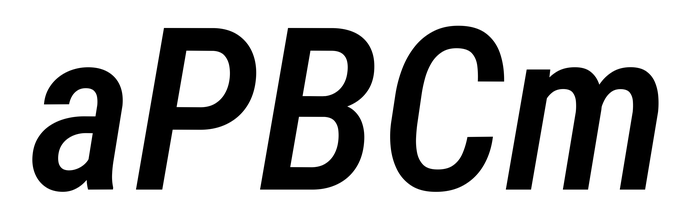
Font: Roboto-Italic_Condensed_Medium_Italic